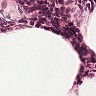
Metastatic tissue present: no